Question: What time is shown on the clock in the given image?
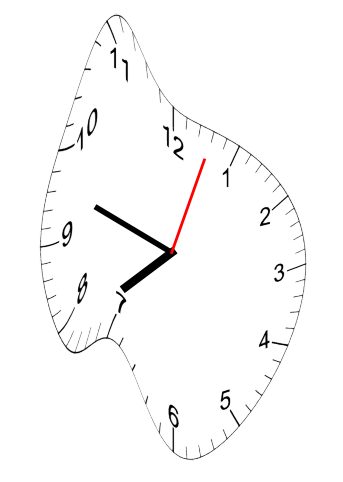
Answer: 07:48:03